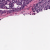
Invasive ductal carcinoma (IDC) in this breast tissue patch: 1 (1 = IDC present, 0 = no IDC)